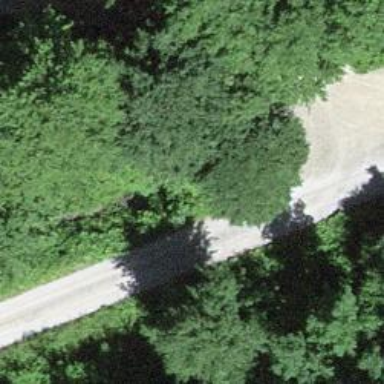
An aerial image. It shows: Culvert tunnel under ditch.